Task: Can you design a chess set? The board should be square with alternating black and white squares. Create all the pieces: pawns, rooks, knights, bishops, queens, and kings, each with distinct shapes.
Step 243:
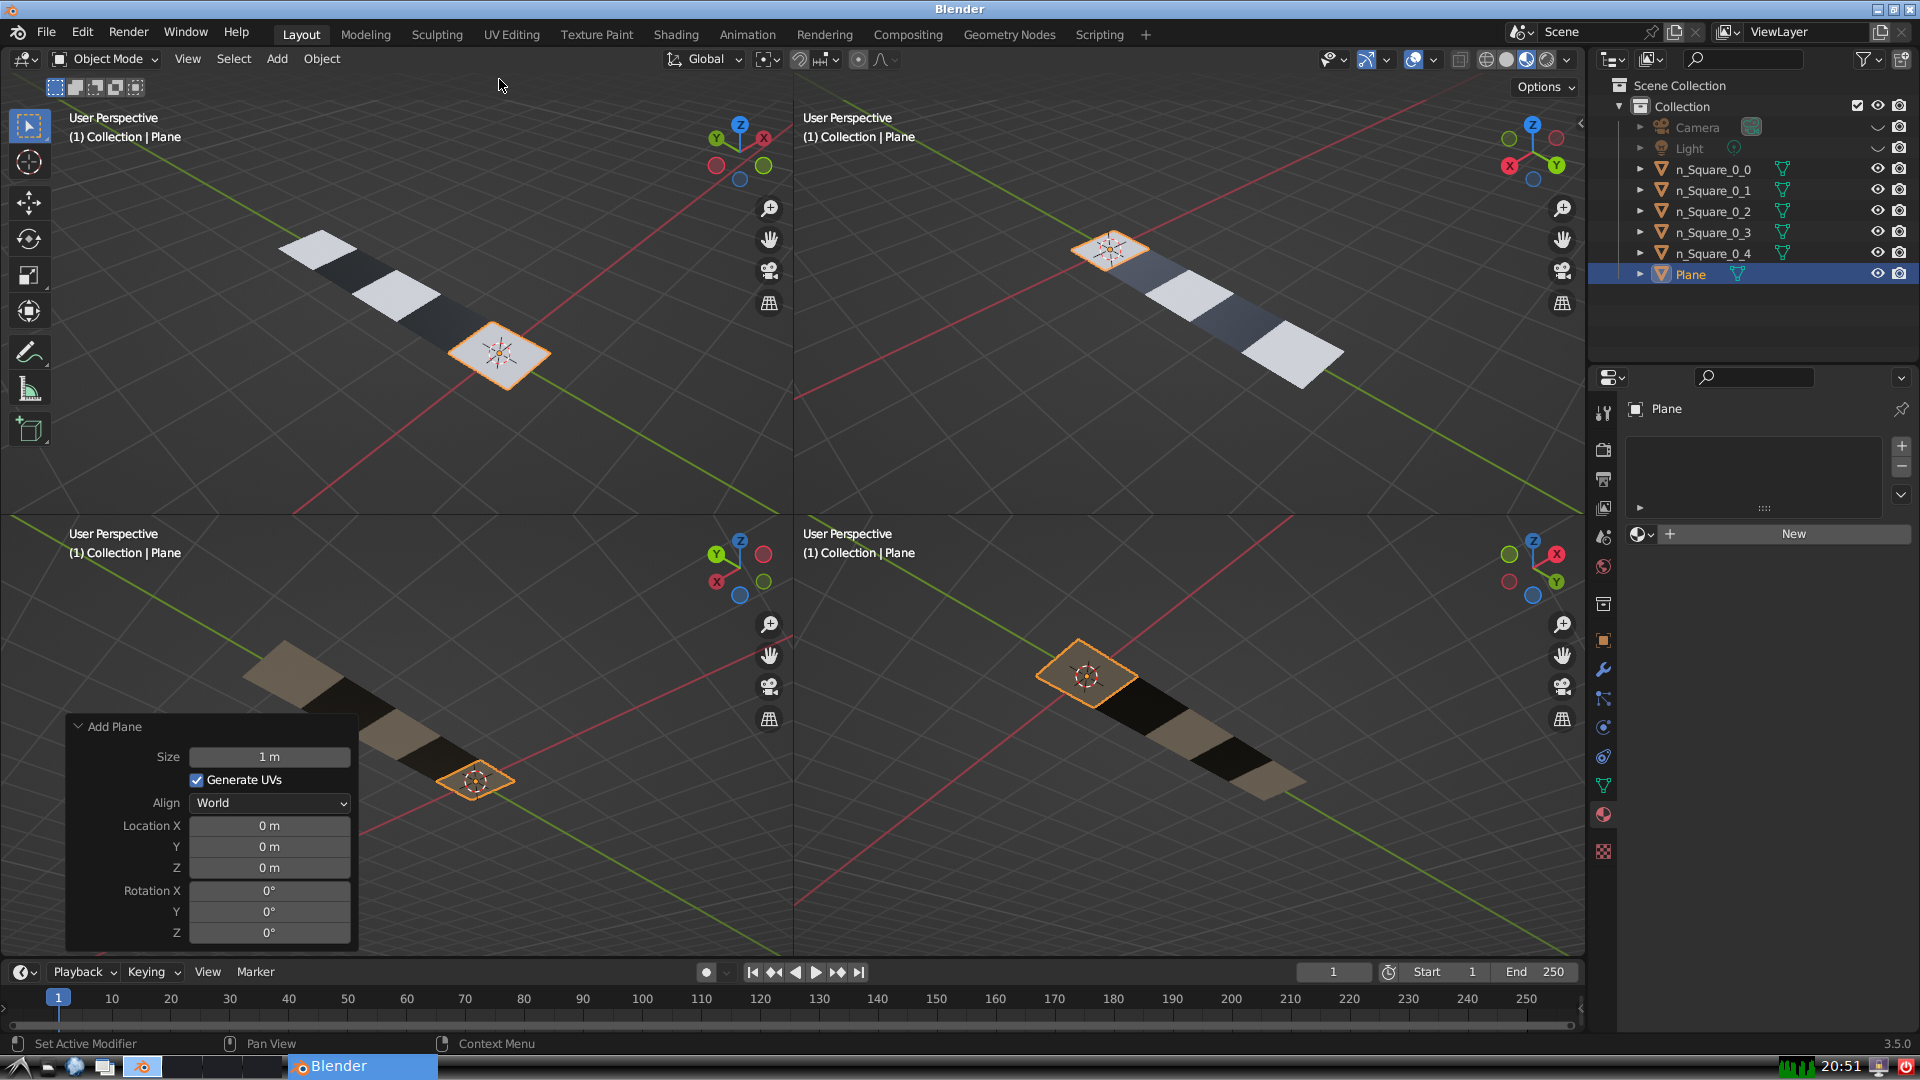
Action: {"mouse_move": [270, 758]}